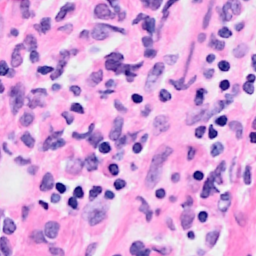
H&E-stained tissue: Breast